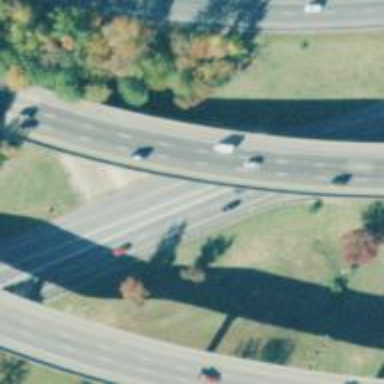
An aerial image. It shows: Bridge over motorway.